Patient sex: M
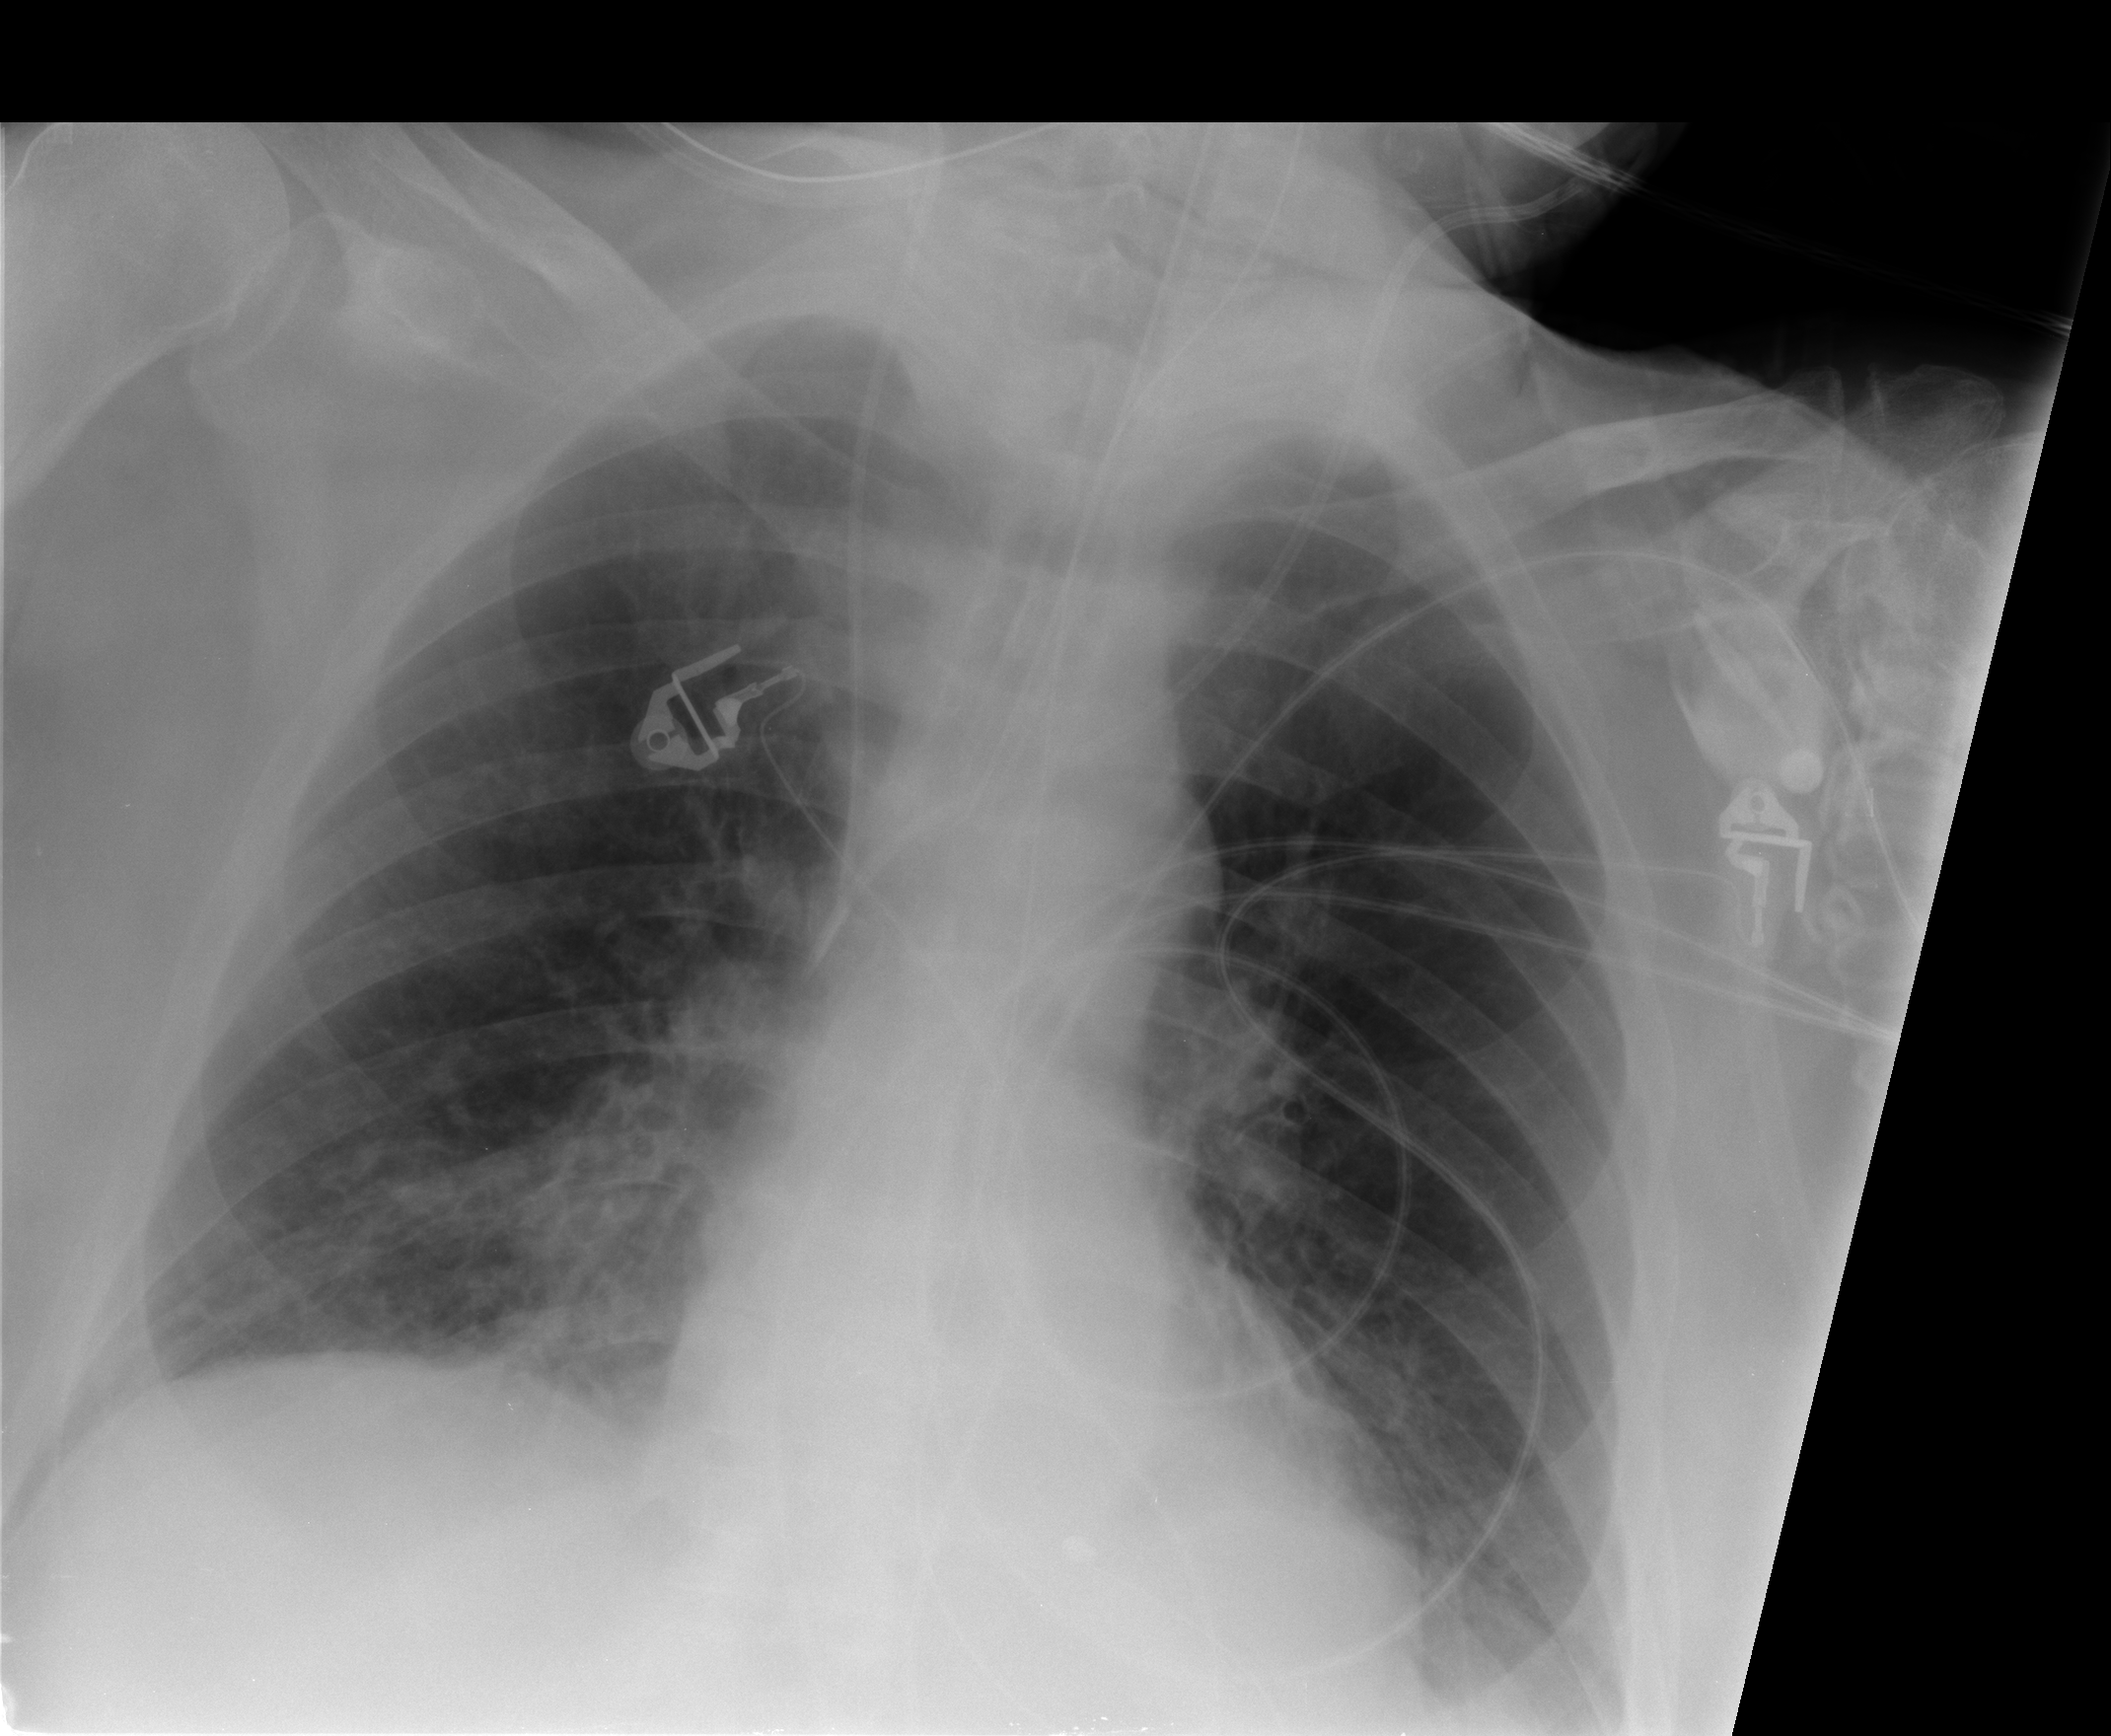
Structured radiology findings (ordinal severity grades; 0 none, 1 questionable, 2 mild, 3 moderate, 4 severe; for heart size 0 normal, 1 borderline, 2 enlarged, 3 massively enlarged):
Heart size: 0
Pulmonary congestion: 1
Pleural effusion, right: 0
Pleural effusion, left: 0
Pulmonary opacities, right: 1
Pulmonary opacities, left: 1
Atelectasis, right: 2
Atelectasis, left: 2